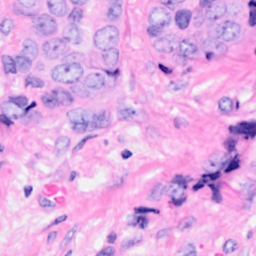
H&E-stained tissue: Breast